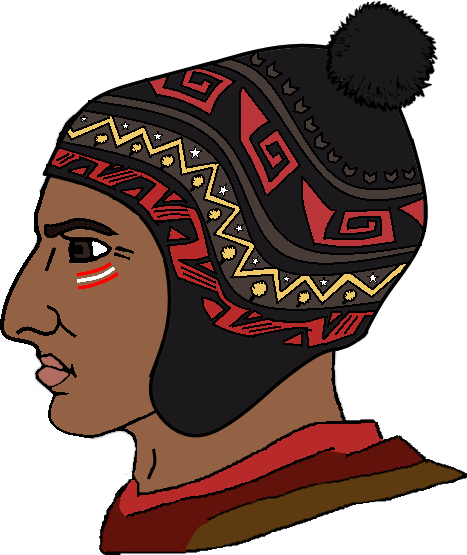
Label: 4_Yes_Chad